Question: i gave an svg with some custom fonts (embedded via css's font-face)
In the browser it works fine, but if i try to make a base64 encoded image from the SVG, the font wont be recognise.

Gere are my codes:
'''
svg,text, textPath{
font-family: 'MyFont';
}
@font-face
{
font-family: MyFont;
src: src: url(data:application/x-font-ttf;base64,AAEAAAAQA...);
}
'''
im using RaphaelJS
'''
//set the text's font
t.attr({"font-family": "MyFont"})
//make the snapshot
var source = new Image();
$("body").append(source);
$('body').click(function(){
// record start time
var startTime = new Date();
var svg = $('#paper').html();
var mySrc = 'data:image/svg+xml;base64,'+Base64.encode(svg);
//source.src = base64Path + "?" + mySrc.slice(5);
source.src = mySrc;
var endTime = new Date();
console.log(endTime - startTime);
});
'''
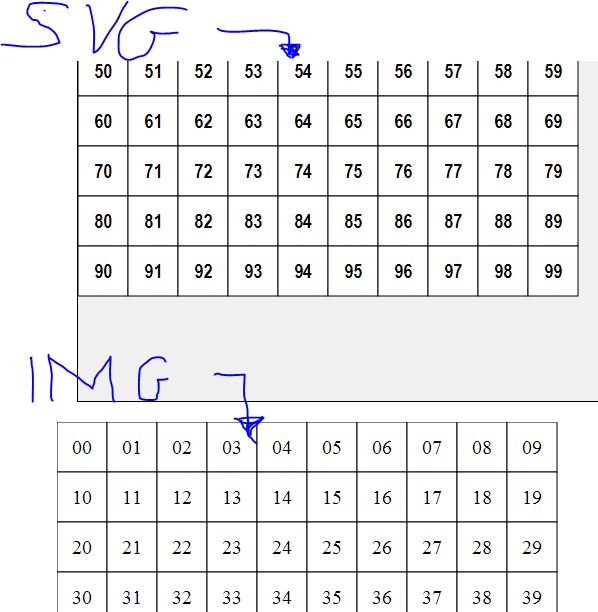
Answer: You have to embed the stylesheet in the SVG itself, or reference it externally. A general page stylesheet won't be applied if the SVG is rendered on its own.
Check out <URL> for more information.